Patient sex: F
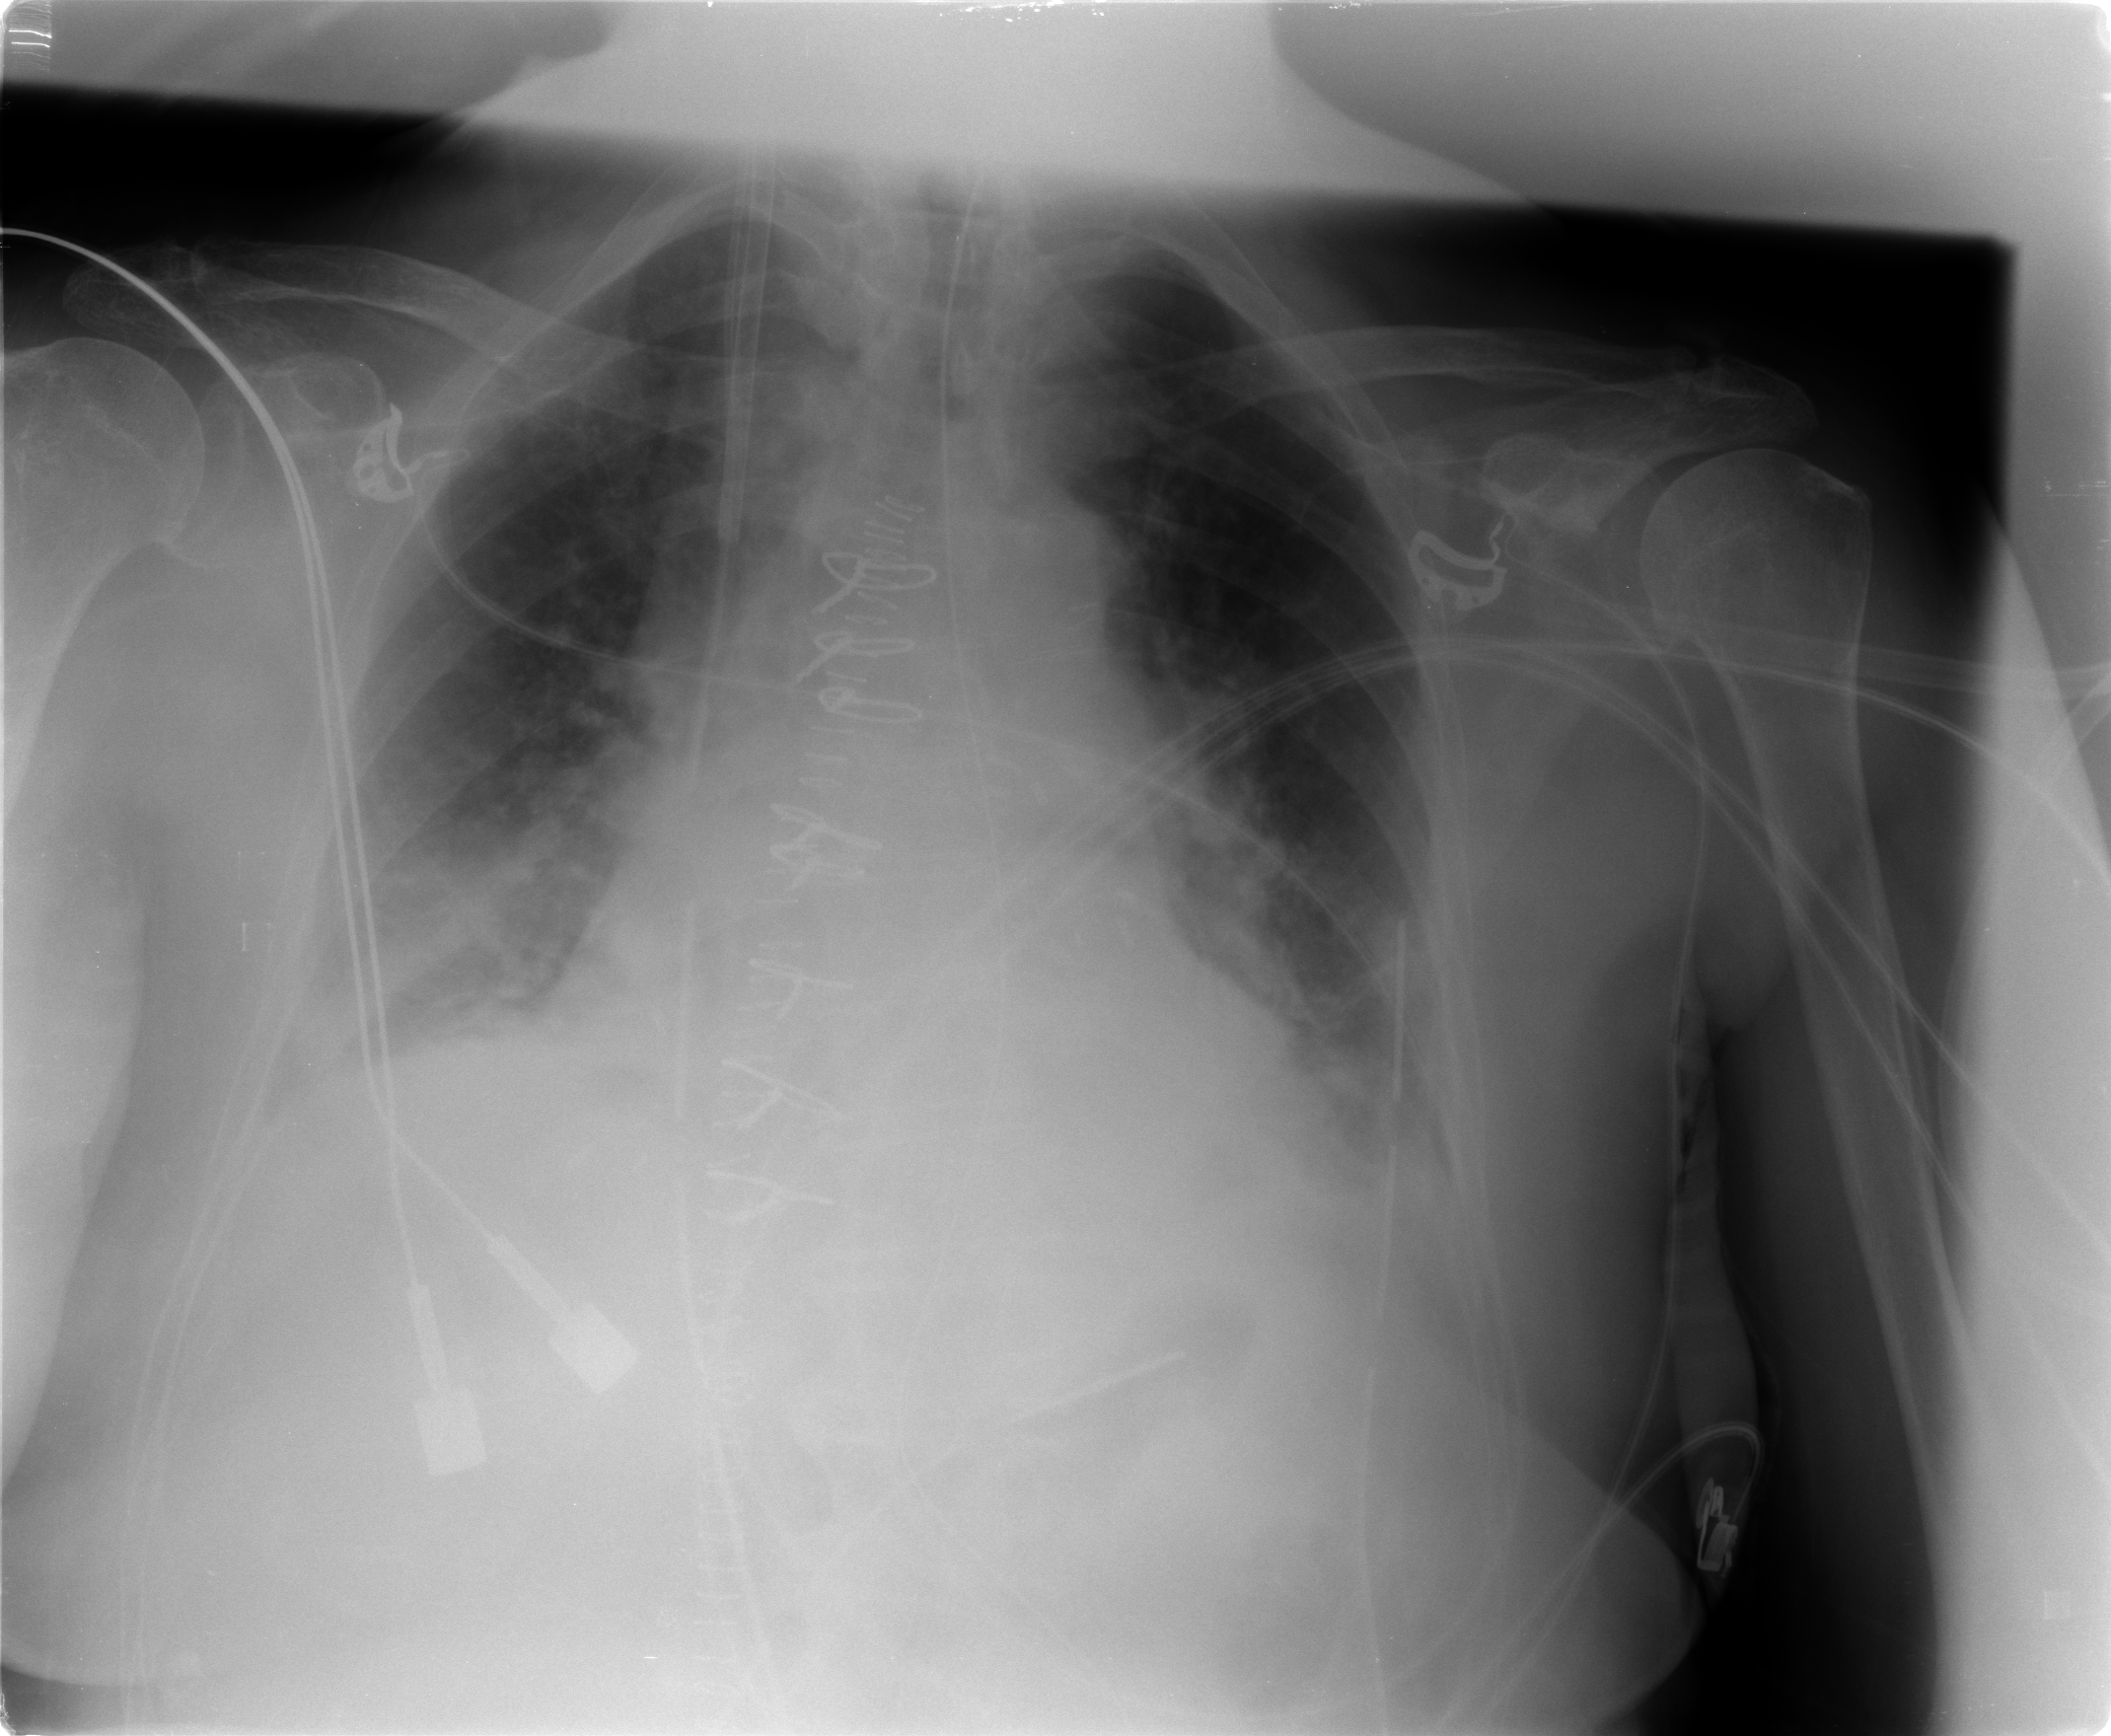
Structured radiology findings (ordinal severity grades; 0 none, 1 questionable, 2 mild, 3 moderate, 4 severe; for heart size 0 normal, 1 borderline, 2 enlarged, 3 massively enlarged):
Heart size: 3
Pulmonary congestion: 3
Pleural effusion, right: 2
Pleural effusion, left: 2
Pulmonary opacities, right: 0
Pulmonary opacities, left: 0
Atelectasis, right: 2
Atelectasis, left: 1